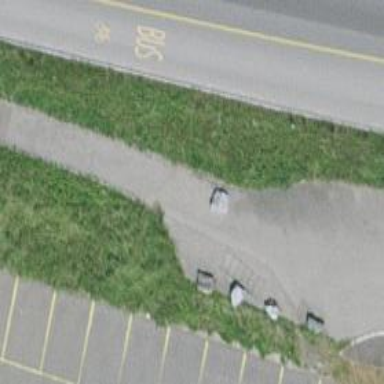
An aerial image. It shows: Block barrier.